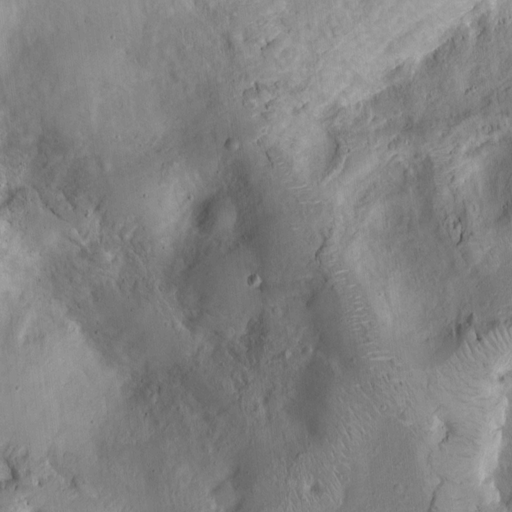
Objects detected: cone, cone, cone